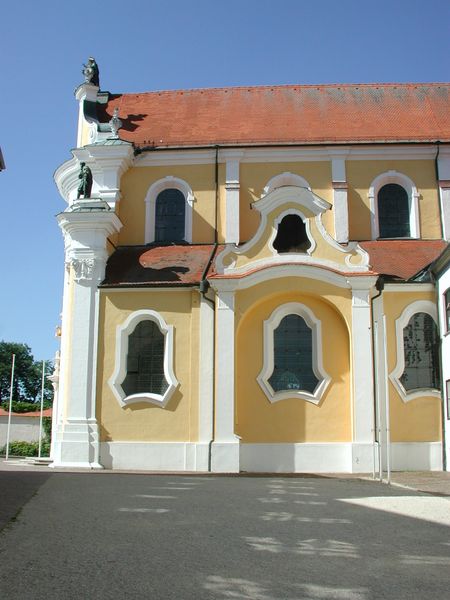
Titel: Ochsenhausen, St. Georg
Standort: Ochsenhausen, St. Georg (EU - D - BW)
Schlagwörter: blau, himmel, schatten, weiß, bäume, gelb, ausschnitt, fenster, glas, grau, hell, licht, strasse, säule, dach, gebäude, haus, rot, weg, architektur, barock, sockel, spiegelung, kirche, sonne, boden, figur, dachziegel, statue, spanien, farbig, fassade, mast, tag, wolkenlos, platz, pilaster, figuren, rundbogen, detail, seitenansicht, stuck, foto, fotografie, bayern, bayrisch, asphalt, mosaik, sonnig, portal, kirchenschiff, laibung, putz, gotisch, seitenschiff, balu, museum, schnecken, rennaissance, haupthaus, kirchplatz, museun, haushaus, spaniein